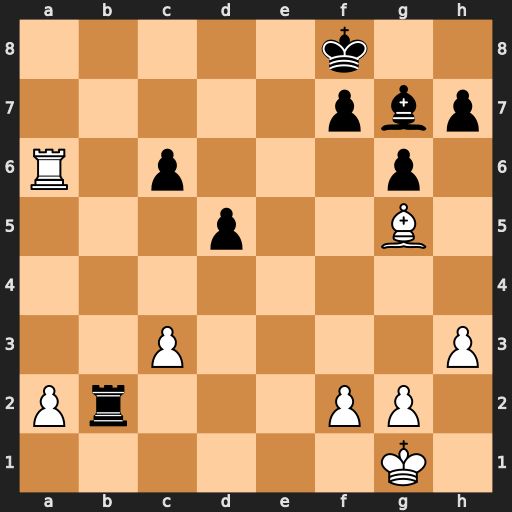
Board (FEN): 5k2/5pbp/R1p3p1/3p2B1/8/2P4P/Pr3PP1/6K1
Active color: w
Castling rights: -
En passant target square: -
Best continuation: Ra8+ Rb8 Rxb8#